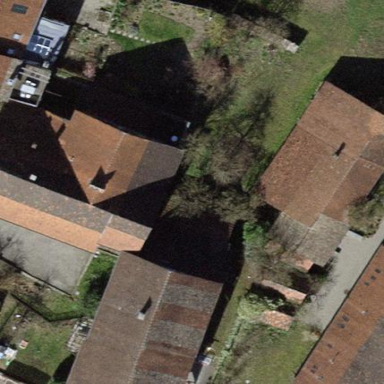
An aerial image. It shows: Farm building with gabled roof.